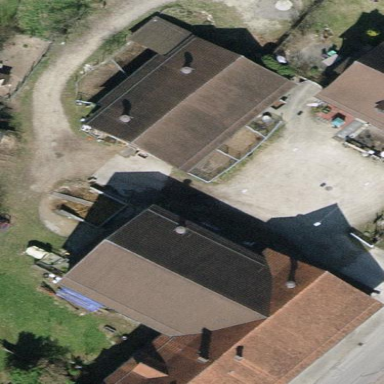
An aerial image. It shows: Farmyard area.